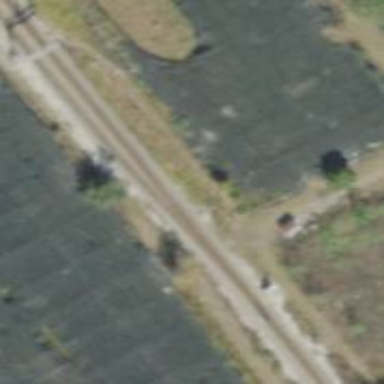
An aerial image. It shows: Site related to railway infrastructure.